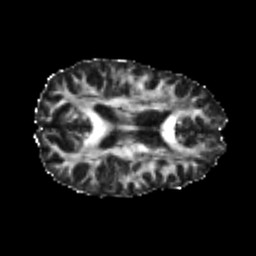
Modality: FA
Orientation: axial
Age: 21
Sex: female
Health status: healthy
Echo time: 0.074 s